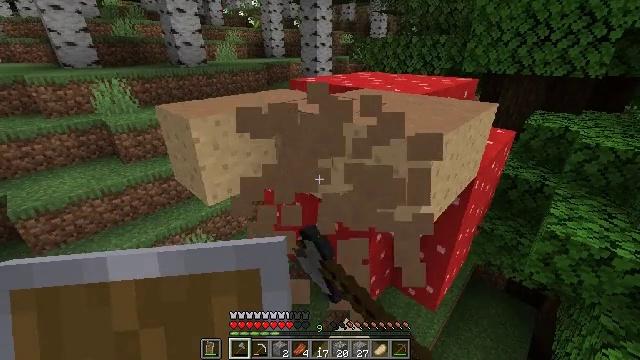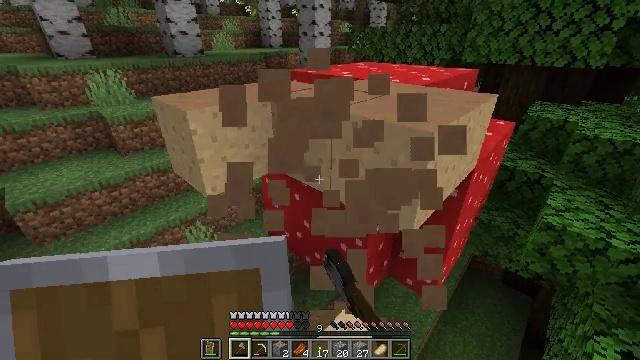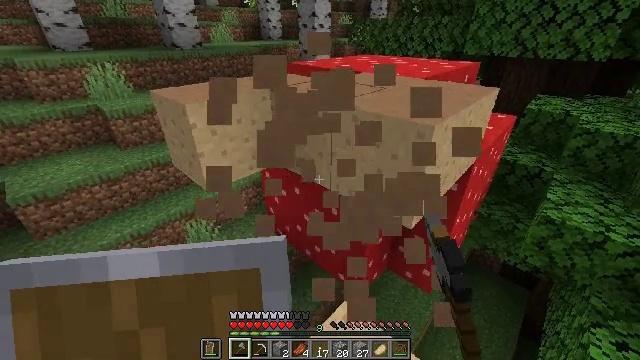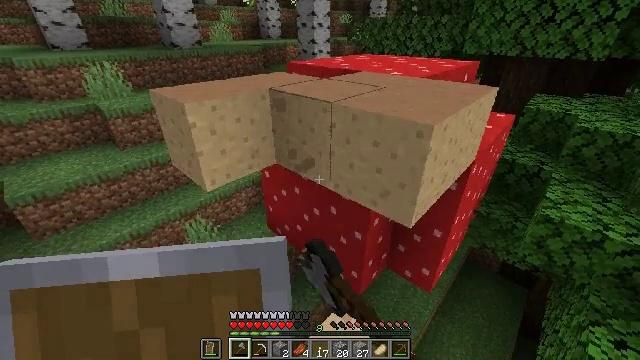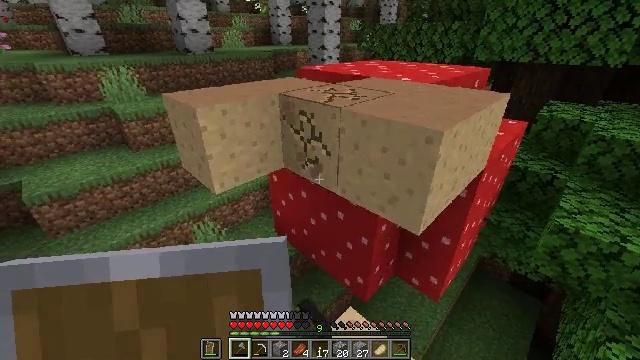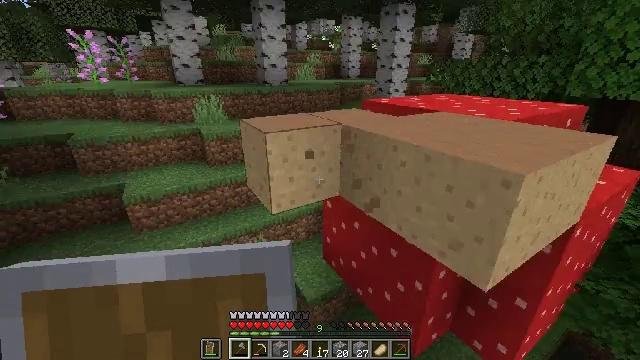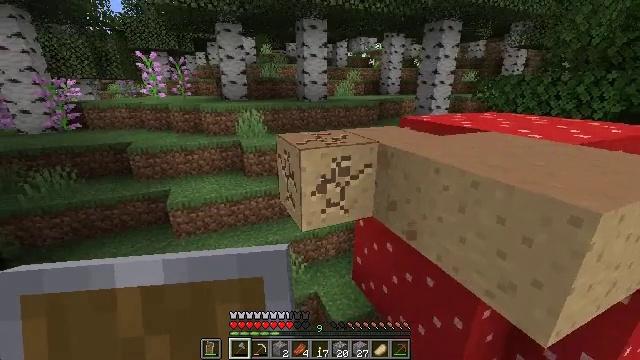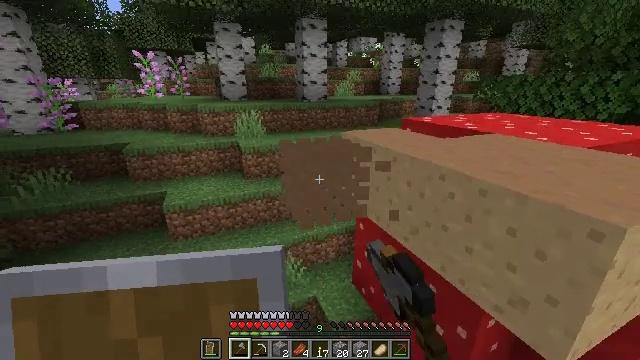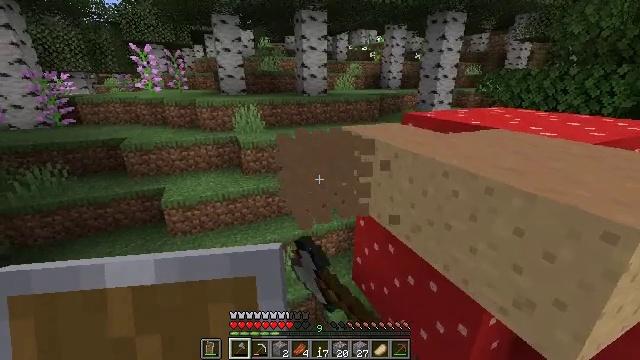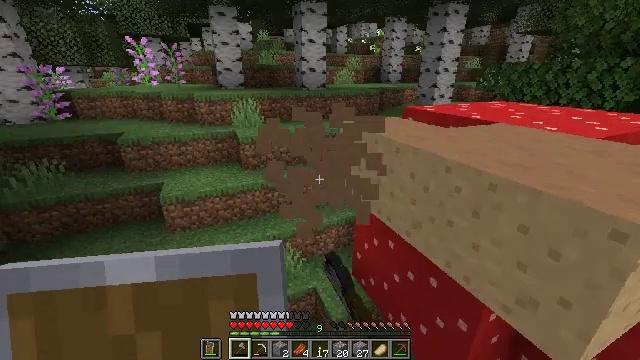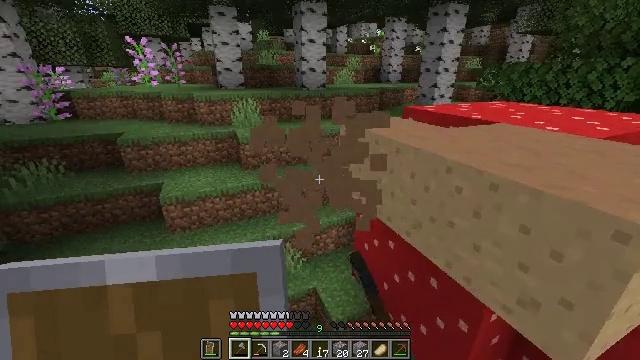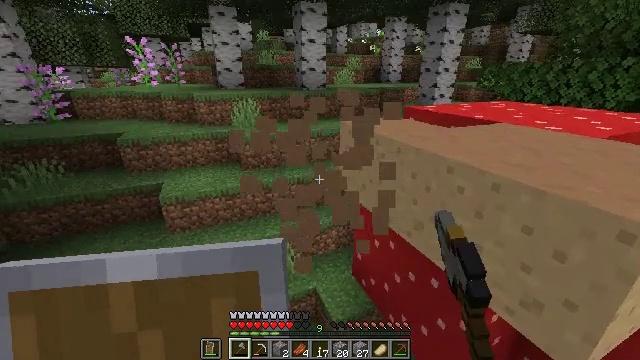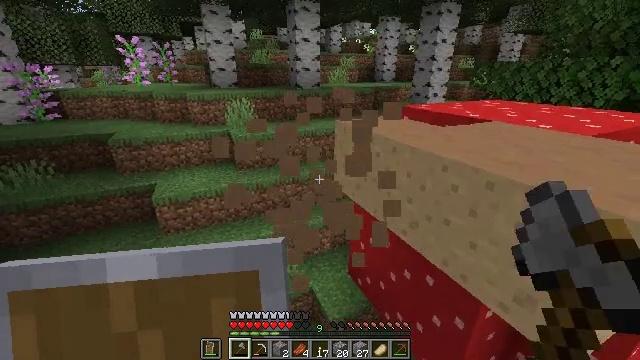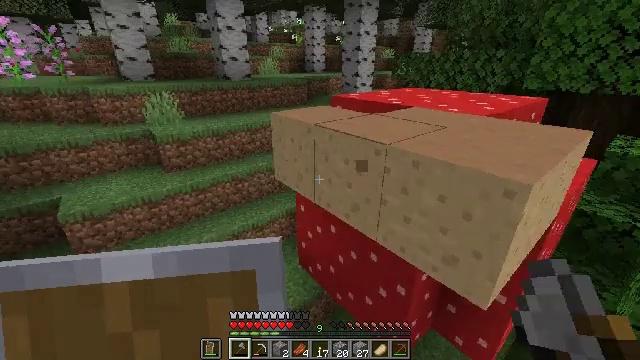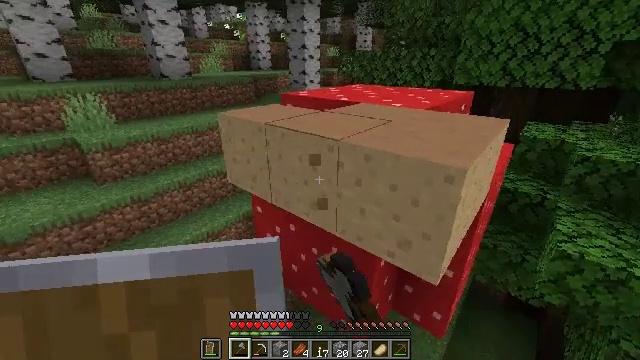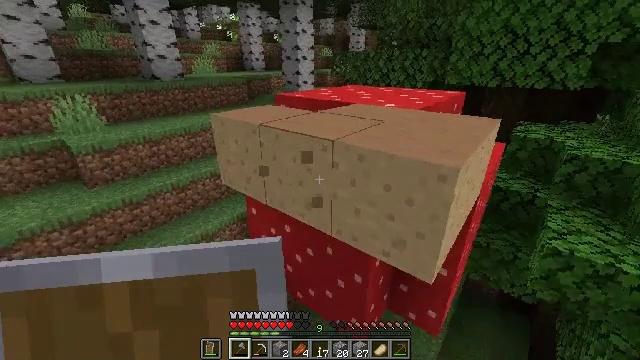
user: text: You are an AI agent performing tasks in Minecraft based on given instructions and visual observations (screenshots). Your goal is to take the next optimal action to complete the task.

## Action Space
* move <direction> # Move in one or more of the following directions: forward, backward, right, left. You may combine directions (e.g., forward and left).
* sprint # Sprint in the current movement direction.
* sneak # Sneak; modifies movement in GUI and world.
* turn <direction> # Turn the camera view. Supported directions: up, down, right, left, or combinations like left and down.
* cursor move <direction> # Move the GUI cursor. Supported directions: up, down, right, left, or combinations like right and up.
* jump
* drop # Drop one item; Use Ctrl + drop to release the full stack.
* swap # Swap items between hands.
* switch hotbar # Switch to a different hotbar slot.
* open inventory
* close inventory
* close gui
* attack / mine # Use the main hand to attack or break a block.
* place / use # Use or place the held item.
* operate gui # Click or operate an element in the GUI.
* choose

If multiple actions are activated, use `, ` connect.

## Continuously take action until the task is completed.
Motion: motion action
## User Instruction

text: Mine brown mushroom block in the forest.
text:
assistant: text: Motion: turn down, attack / mine
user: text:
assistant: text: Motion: turn down, attack / mine
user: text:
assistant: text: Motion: attack / mine
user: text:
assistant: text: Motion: turn left and up, attack / mine
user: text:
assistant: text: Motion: move forward, turn left and up, attack / mine
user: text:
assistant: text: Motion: move forward, turn left and up, attack / mine
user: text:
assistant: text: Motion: attack / mine
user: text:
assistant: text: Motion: turn down, attack / mine
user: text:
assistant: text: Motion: turn down, attack / mine
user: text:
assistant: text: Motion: attack / mine
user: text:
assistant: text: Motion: attack / mine
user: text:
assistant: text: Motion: turn right, attack / mine
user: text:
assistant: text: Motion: turn right and down, attack / mine
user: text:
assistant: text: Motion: turn right, attack / mine
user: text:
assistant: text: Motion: turn right, attack / mine
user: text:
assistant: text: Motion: turn right and up, attack / mine
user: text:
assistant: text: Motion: attack / mine
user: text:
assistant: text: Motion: attack / mine
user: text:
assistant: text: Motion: attack / mine
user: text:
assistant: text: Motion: turn right and up, attack / mine
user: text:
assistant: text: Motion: turn right, attack / mine
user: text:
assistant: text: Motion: turn right, attack / mine
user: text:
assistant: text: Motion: turn right, attack / mine
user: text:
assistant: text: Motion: attack / mine
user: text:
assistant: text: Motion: attack / mine
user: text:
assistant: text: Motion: attack / mine
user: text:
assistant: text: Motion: attack / mine
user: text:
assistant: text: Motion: attack / mine
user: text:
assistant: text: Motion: turn left, attack / mine
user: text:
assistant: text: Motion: attack / mine